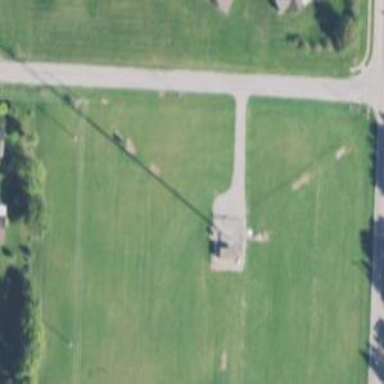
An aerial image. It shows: Mast structure.